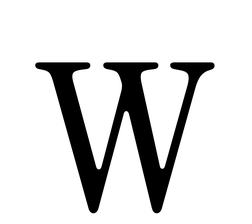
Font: InstrumentSerif-Regular